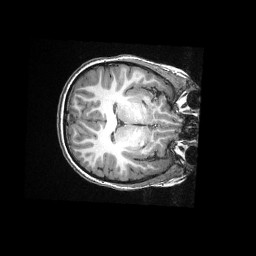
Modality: T1w
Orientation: axial
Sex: male